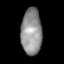
Tissue: lung
Cell type: Epithelial cells
Senescence score: 0.2034
Nuclear area (px): 944
Mean DAPI intensity: 143.837